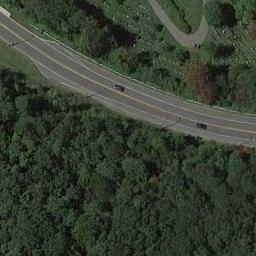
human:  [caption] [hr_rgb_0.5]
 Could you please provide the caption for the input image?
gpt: There are large green forests around the freeway and there are two cars on the freeway .

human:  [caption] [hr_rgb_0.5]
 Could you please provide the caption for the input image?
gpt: The freeway goes through the forest with two cars .

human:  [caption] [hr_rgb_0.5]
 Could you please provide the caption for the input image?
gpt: The motorway is very empty .

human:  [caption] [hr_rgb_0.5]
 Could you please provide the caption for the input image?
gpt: A freeway with a small bend goes through the forest with many dark green trees .

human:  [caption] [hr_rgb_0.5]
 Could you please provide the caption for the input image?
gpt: There are many green trees along the freeway .